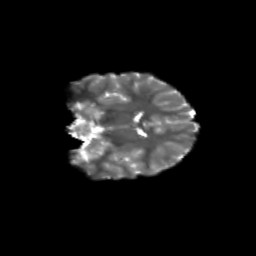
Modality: T2w
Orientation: coronal
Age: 8
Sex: male
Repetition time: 9.512 s
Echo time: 0.089 s